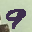
Label: 9